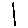
Label: line